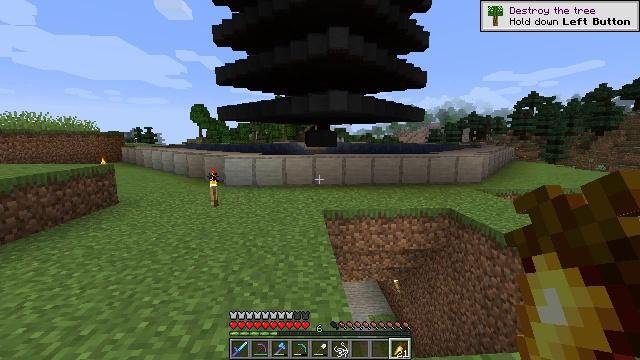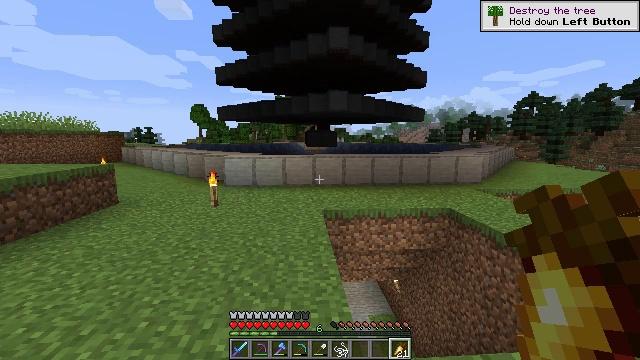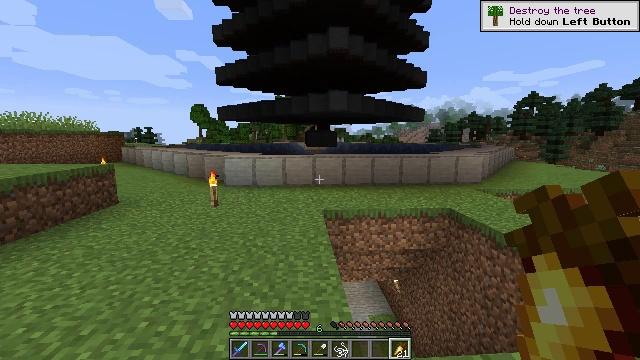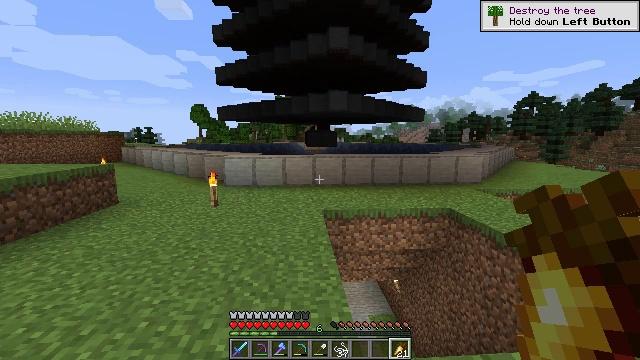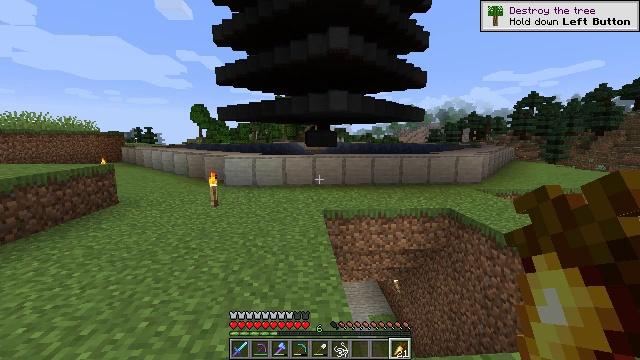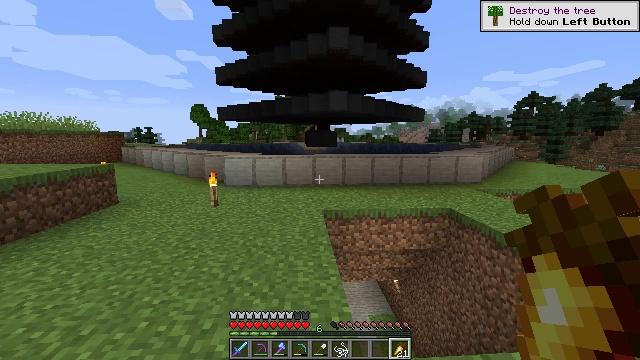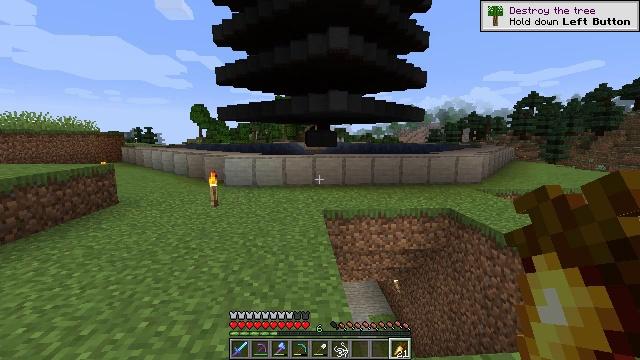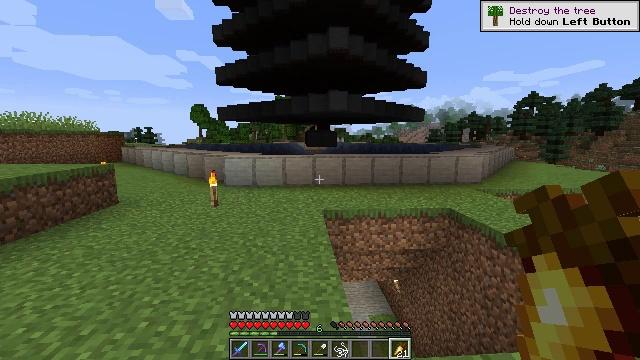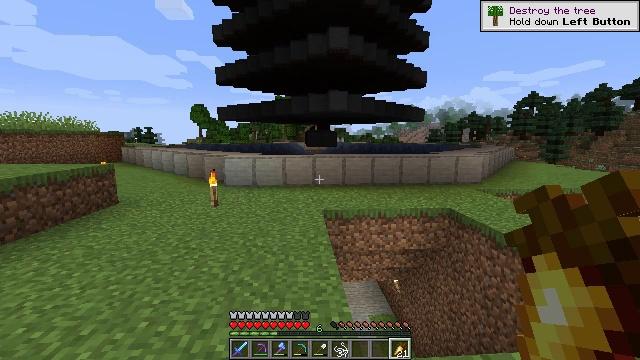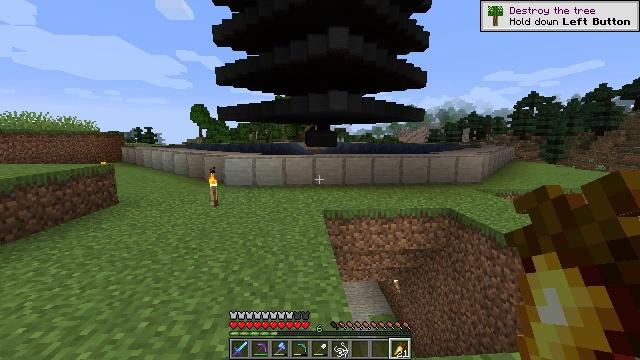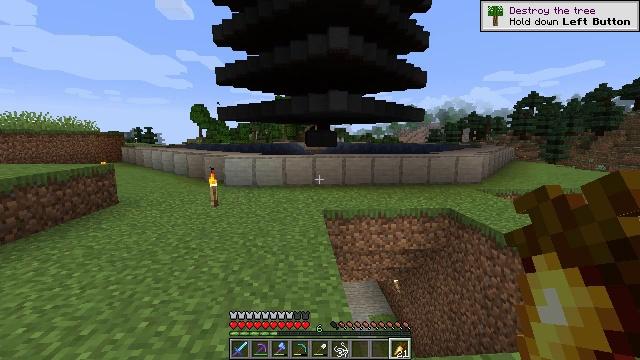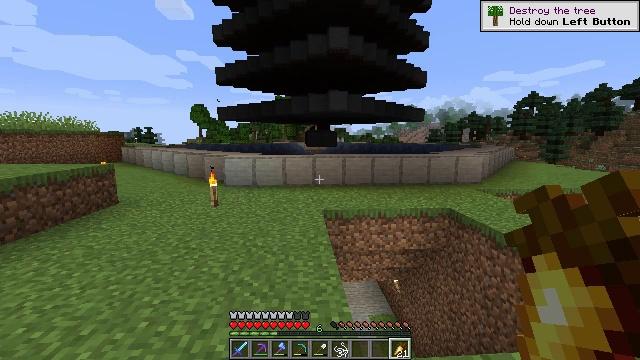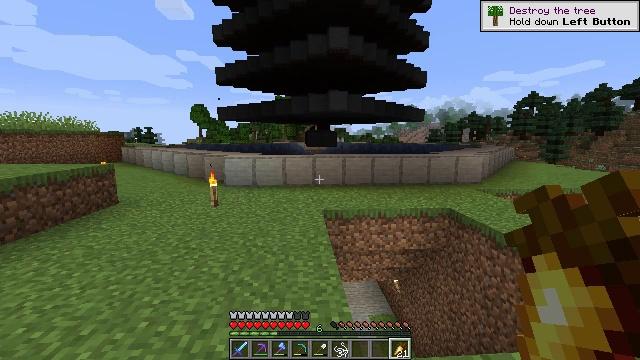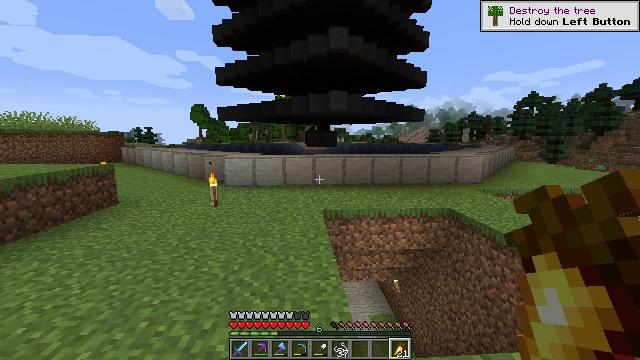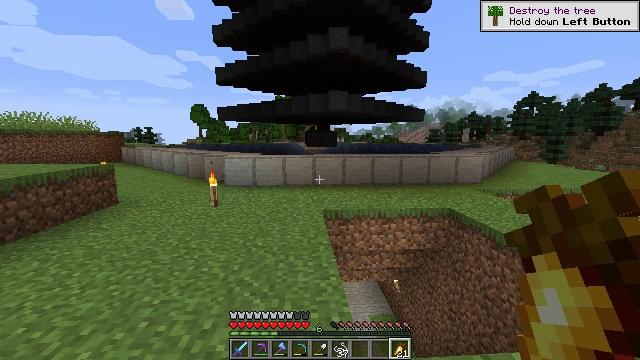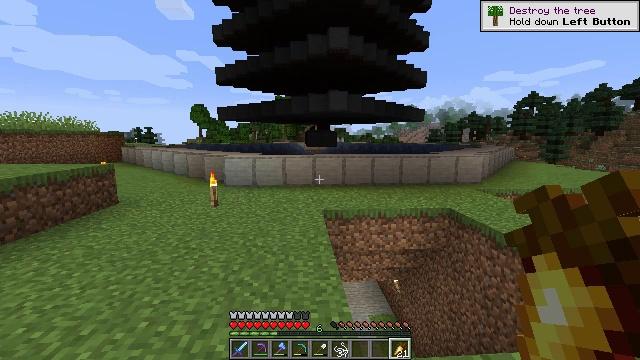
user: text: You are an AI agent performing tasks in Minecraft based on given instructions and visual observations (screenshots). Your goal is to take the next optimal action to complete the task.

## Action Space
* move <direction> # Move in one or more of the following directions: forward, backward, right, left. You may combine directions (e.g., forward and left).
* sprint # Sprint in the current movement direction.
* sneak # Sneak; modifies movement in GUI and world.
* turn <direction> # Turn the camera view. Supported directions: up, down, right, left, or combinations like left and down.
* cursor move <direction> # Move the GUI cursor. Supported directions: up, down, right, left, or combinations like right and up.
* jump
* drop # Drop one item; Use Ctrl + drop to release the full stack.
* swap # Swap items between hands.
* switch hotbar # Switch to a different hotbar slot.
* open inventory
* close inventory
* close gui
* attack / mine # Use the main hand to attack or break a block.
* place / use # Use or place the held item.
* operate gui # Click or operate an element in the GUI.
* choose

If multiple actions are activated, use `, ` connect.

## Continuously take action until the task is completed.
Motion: motion action
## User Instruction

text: Make smooth stone by smelting regular stone.
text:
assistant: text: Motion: no_op
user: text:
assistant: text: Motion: no_op
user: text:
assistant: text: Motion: no_op
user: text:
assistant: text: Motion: no_op
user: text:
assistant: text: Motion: no_op
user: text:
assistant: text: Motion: no_op
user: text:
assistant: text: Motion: no_op
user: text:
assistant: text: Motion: no_op
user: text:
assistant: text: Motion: no_op
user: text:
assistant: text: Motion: no_op
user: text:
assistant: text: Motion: no_op
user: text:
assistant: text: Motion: no_op
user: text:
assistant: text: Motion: no_op
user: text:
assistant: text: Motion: no_op
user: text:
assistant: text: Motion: no_op
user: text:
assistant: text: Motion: no_op
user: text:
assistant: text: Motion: no_op
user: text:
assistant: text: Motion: no_op
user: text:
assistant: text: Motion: no_op
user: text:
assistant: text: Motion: no_op
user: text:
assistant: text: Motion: no_op
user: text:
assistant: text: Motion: no_op
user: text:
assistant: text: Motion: no_op
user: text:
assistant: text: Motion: no_op
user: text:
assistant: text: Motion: no_op
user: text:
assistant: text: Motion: no_op
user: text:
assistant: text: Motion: no_op
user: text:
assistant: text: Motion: no_op
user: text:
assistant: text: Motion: no_op
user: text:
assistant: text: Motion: no_op